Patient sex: F
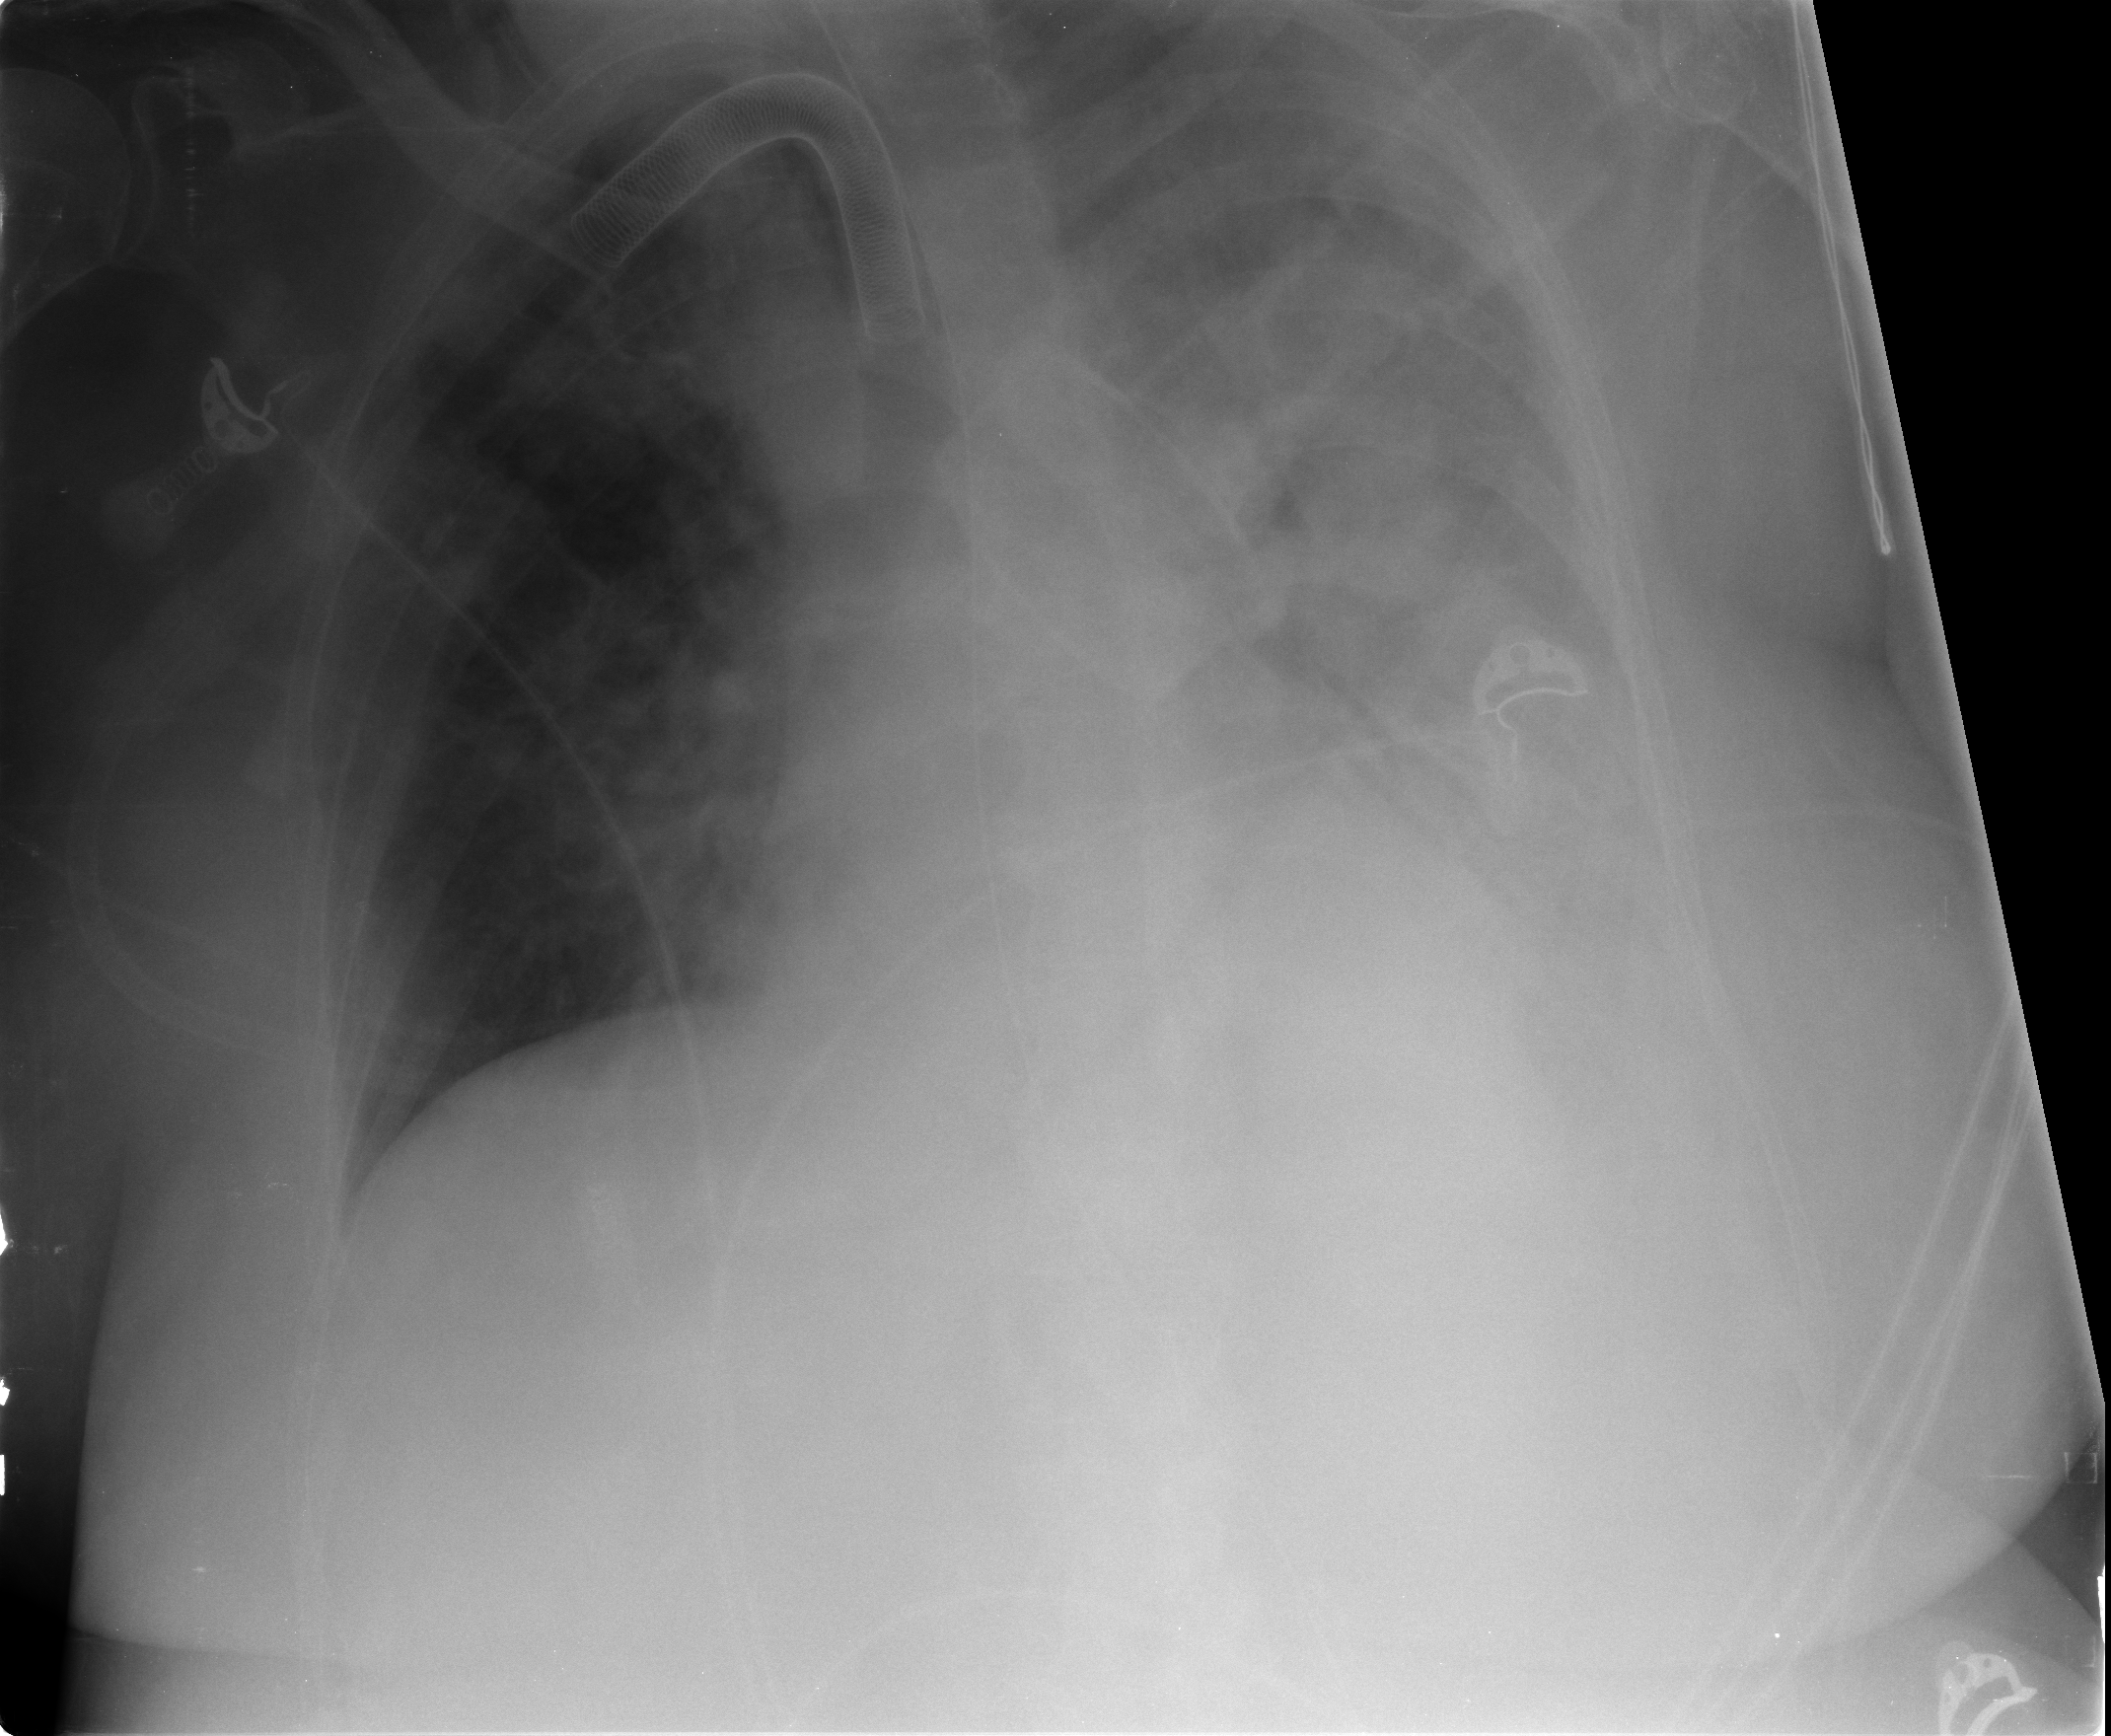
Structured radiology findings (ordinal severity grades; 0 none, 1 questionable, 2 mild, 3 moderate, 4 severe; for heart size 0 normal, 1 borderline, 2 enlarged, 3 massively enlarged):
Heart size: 0
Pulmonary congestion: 0
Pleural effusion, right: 0
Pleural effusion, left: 3
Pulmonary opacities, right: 0
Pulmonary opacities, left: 4
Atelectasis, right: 3
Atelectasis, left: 3